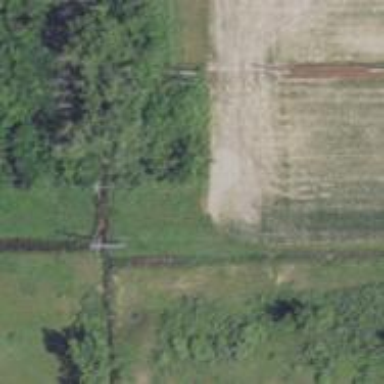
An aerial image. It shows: Power pole.